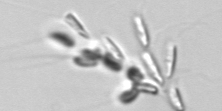
Label: Dinobryon